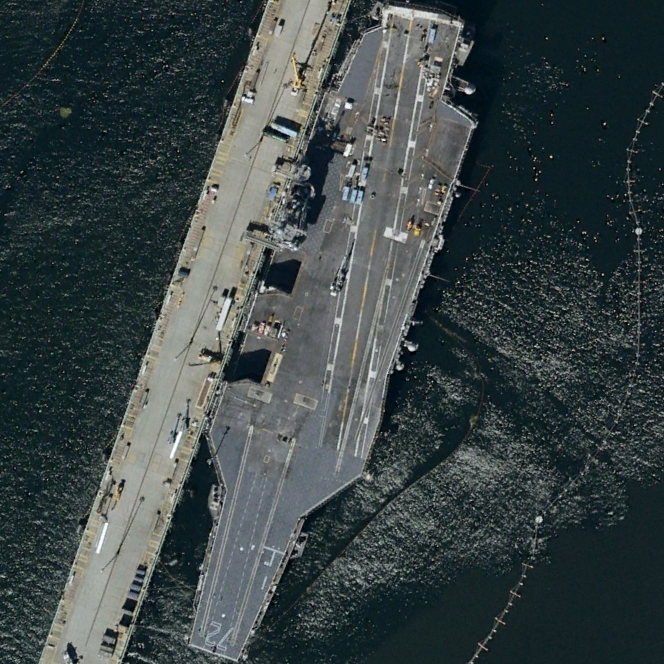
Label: Nimitz-class_aircraft_carrier